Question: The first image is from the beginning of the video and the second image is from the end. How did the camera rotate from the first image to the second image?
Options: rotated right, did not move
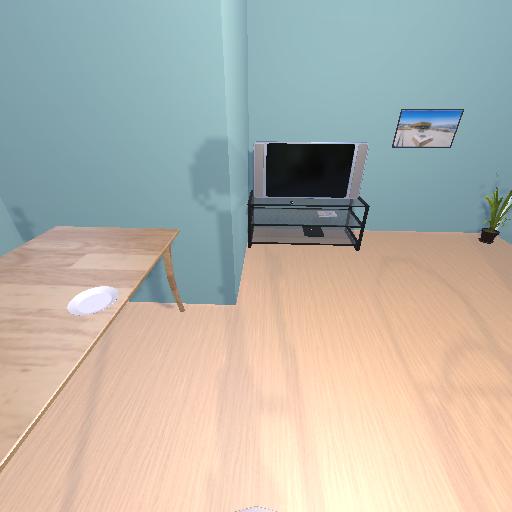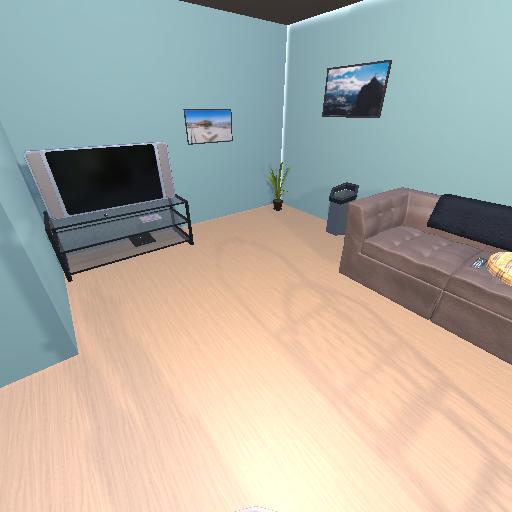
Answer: rotated right